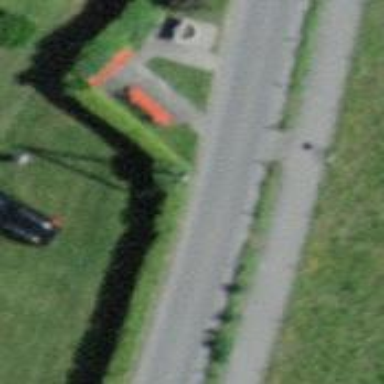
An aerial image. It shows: Hedge acting as barrier.